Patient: sex F, age 69
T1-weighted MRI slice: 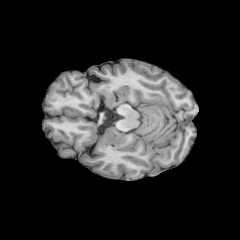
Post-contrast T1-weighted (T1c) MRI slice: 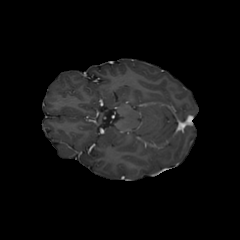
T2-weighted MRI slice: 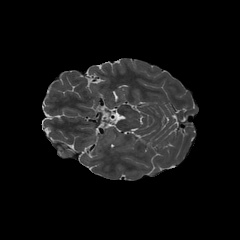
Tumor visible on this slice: no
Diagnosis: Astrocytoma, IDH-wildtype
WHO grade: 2